Interaction volume radius: 5 \u00c5
Interaction volume height: 15 \u00c5
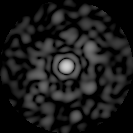
Disorder parameter: 0.8652